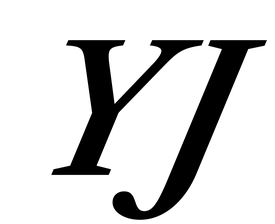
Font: LibreCaslonText-Italic_SemiBold_Italic